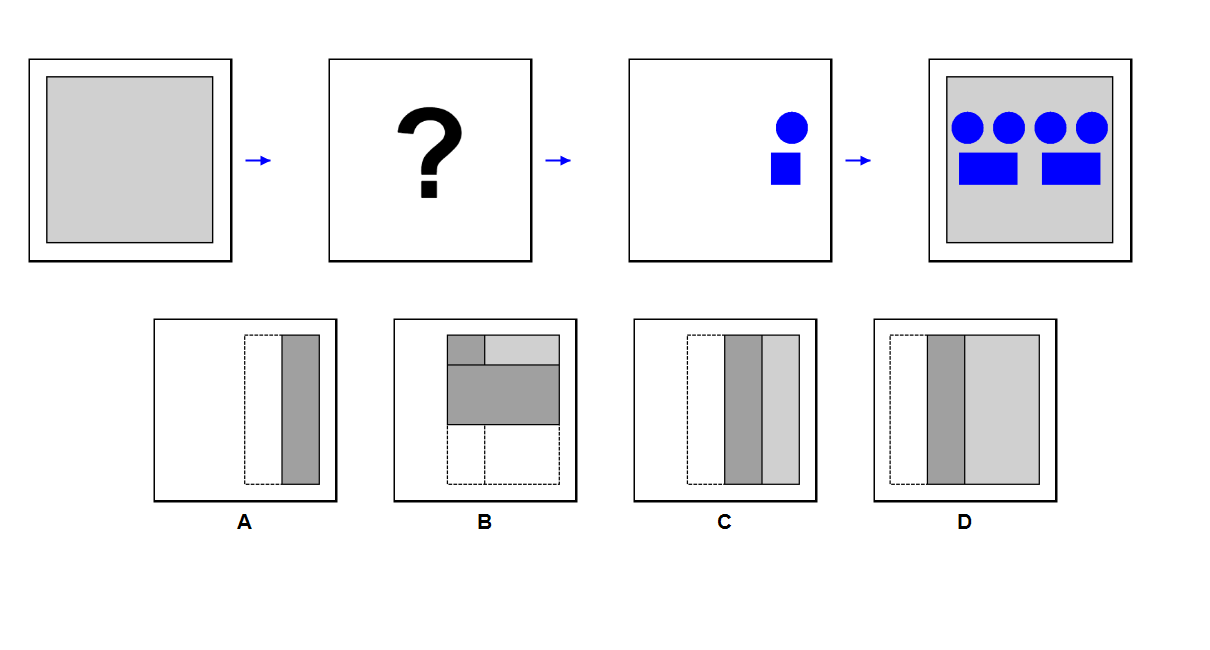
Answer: B